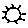
Label: sun